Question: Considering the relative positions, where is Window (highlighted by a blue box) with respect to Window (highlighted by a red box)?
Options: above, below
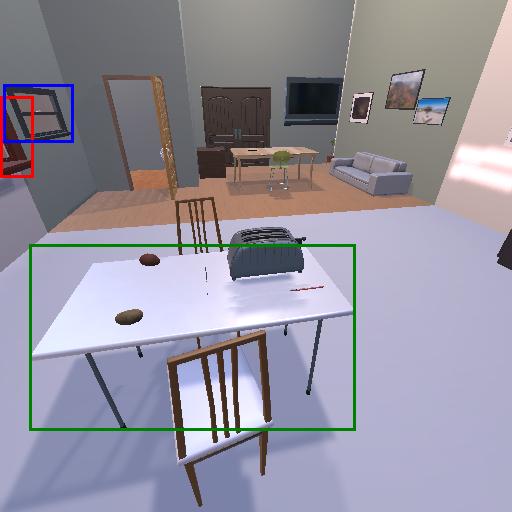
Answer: above